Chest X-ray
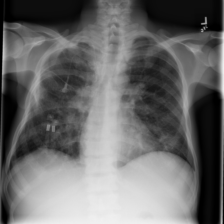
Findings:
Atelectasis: positive
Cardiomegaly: negative
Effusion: negative
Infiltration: negative
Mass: negative
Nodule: negative
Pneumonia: negative
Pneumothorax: negative
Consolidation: negative
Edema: negative
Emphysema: negative
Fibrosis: negative
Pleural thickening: negative
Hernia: negative